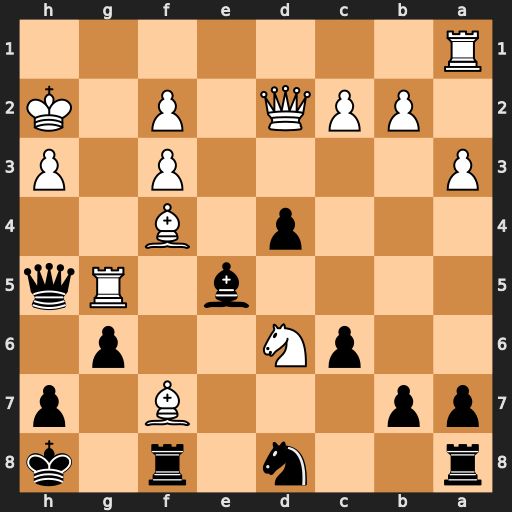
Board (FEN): r2n1r1k/pp3B1p/2pN2p1/4b1Rq/3p1B2/P4P1P/1PPQ1P1K/R7
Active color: b
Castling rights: -
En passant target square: -
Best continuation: Qxg5 Bxe5+ Qxe5+